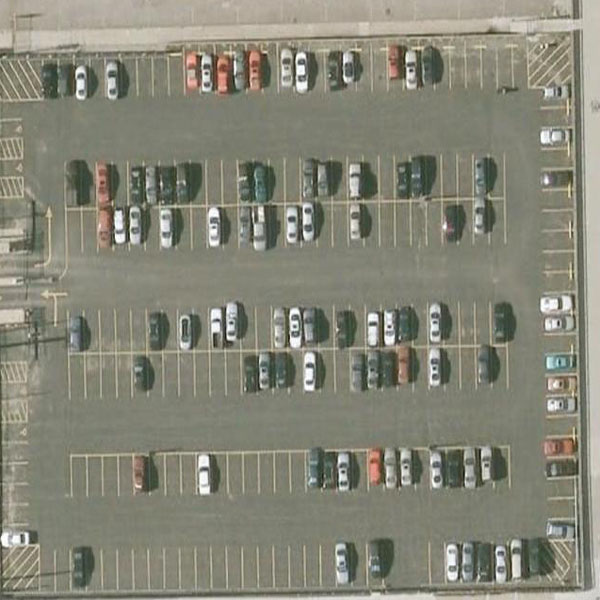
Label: Parking